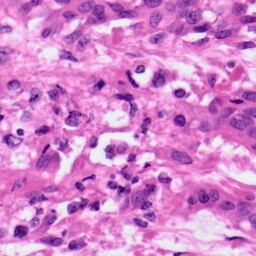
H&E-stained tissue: Ovarian